Aerial crown-view tile of a tropical tree (Barro Colorado Island, Panama), acquired 20250616:
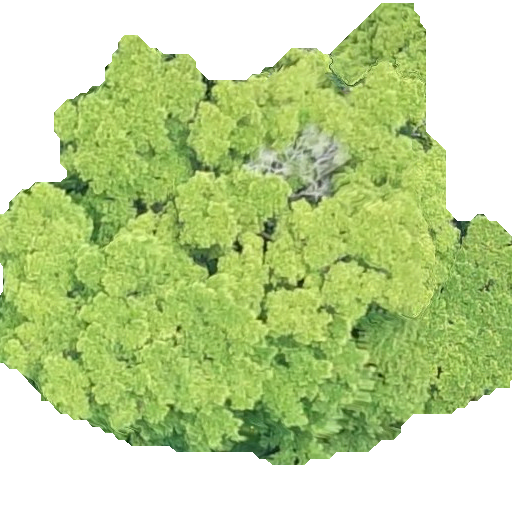
Species: Guapira myrtiflora
GBIF accepted scientific name: Guapira myrtiflora
Crown area: 250.971 m²